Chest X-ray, PA view. Patient: 54 years old, sex F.
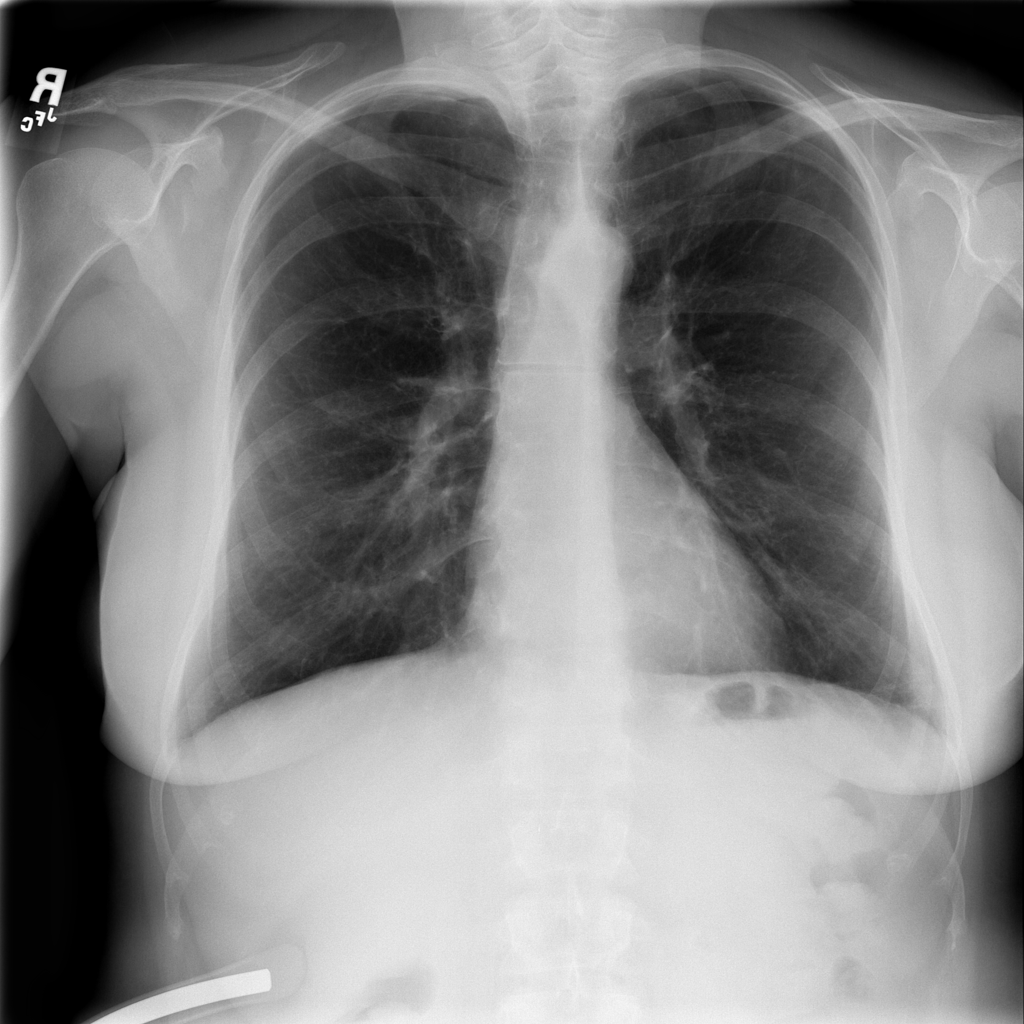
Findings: No Finding